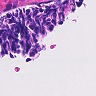
Metastatic tissue present: no